Field crop: maize
Growth stage: 2
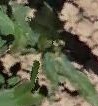
Species: maize